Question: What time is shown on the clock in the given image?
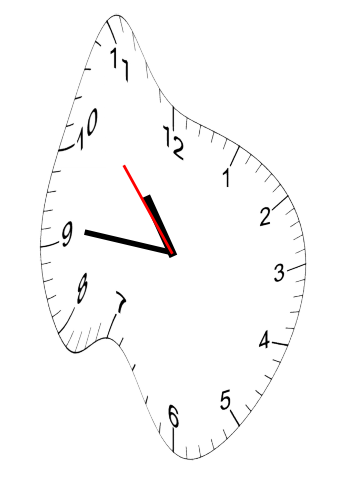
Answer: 10:45:53